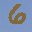
Label: 6